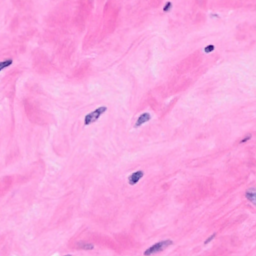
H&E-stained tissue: Breast